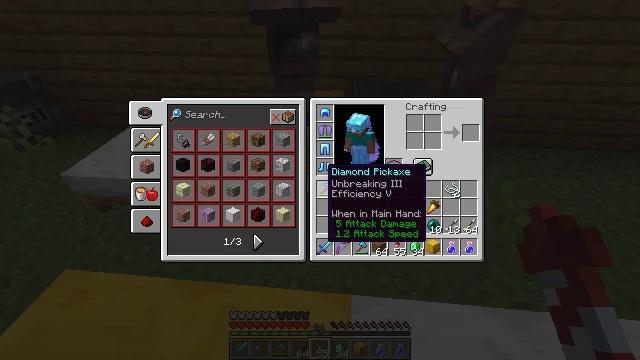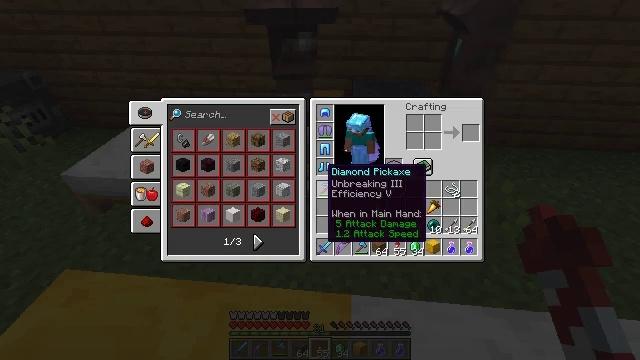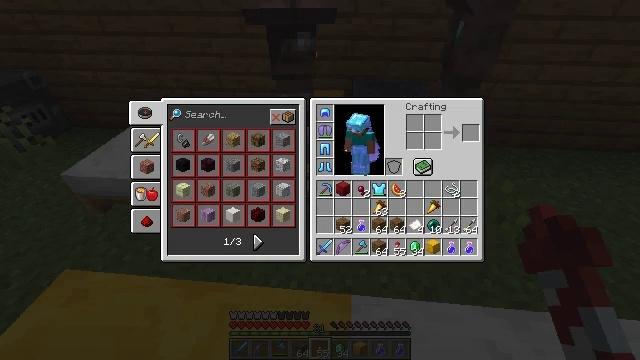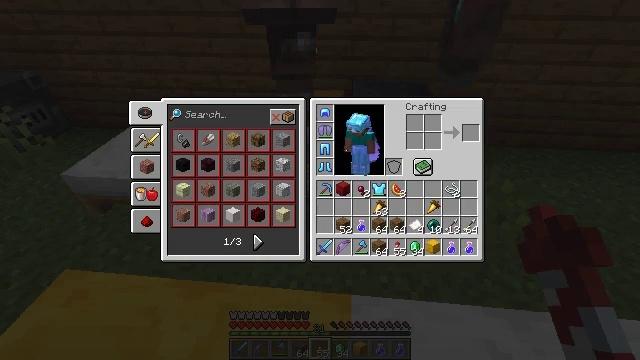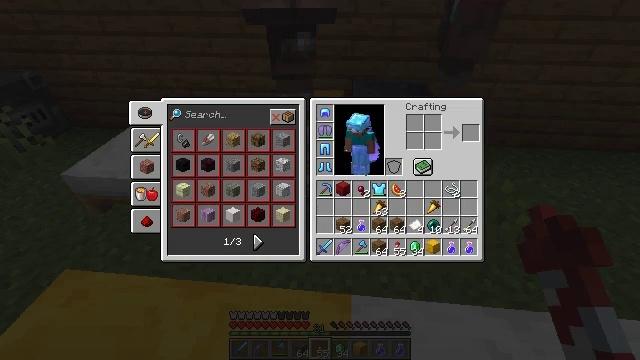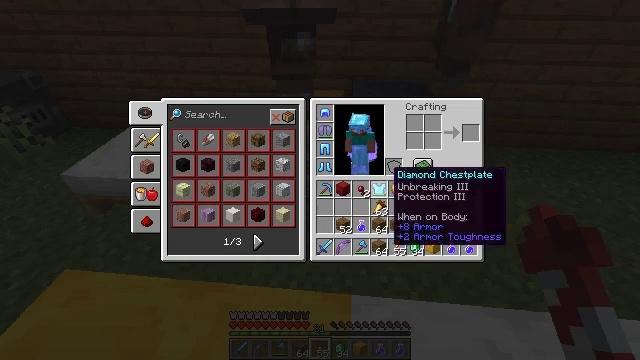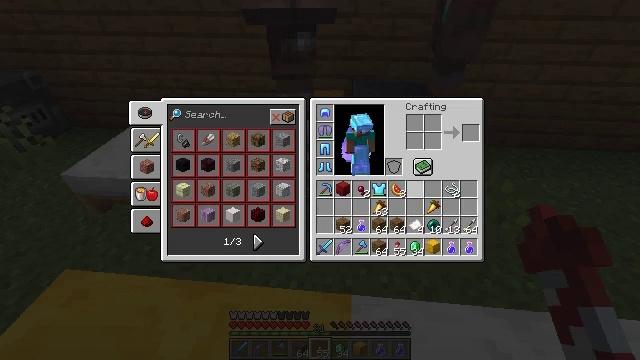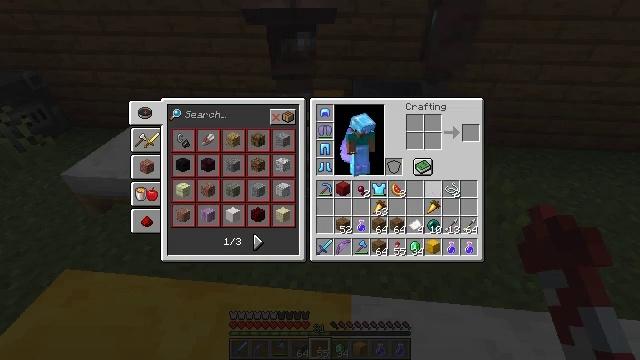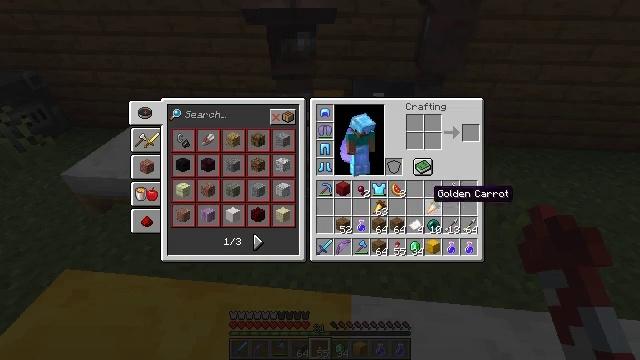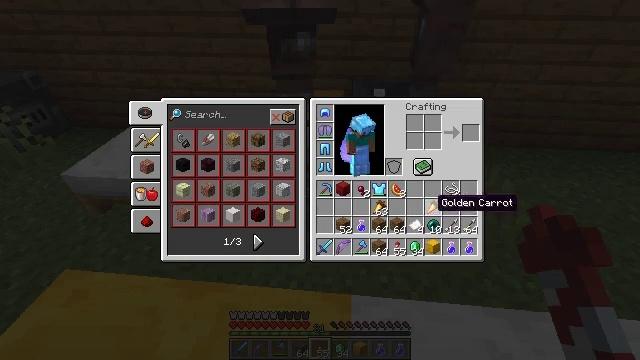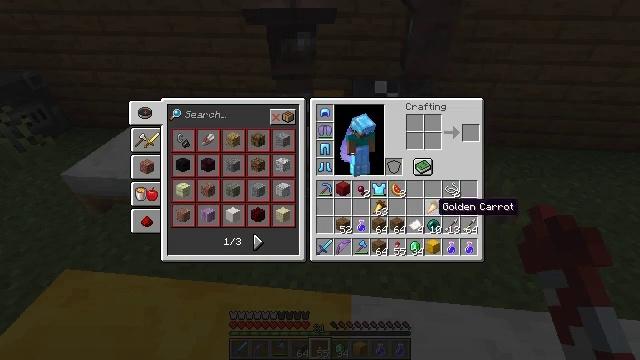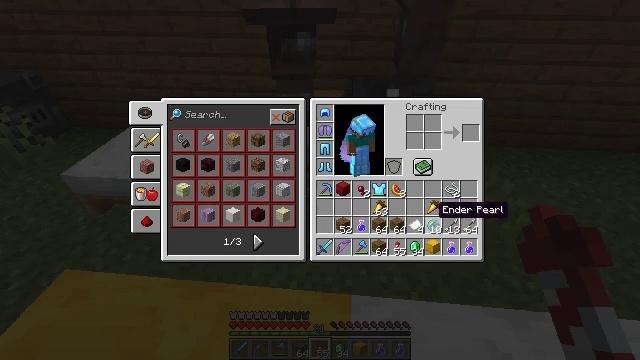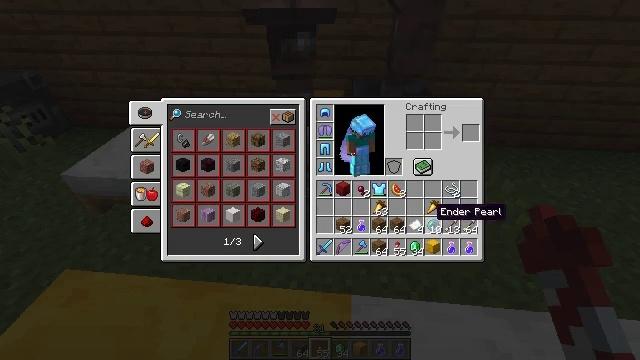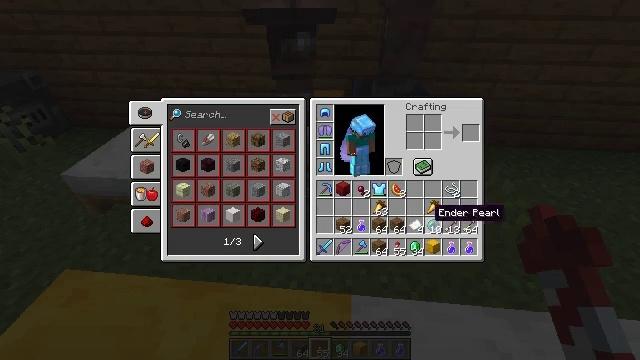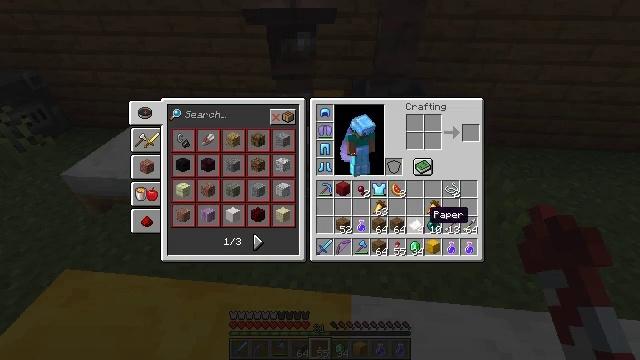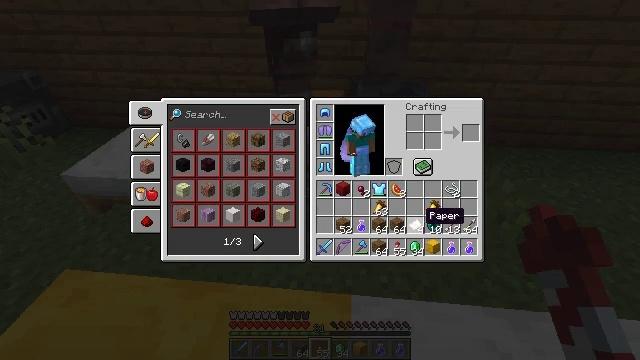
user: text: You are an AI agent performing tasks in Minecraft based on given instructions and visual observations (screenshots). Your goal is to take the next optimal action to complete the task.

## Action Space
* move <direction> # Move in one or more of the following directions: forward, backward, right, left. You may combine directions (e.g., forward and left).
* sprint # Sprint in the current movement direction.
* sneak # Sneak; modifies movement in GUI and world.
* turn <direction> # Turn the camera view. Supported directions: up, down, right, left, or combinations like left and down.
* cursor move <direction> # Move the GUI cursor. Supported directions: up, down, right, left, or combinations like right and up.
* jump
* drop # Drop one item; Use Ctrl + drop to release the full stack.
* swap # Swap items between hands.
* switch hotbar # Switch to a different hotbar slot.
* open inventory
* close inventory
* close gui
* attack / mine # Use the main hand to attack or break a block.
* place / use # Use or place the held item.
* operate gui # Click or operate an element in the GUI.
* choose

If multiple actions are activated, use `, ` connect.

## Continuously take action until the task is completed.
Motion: motion action
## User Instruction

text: Craft a cartography table with the required materials.
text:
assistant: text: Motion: no_op
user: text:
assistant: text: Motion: no_op
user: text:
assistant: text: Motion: no_op
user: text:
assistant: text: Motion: cursor move right
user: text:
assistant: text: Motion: cursor move right
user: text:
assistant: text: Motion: cursor move right and down
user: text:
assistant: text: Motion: no_op
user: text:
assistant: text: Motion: cursor move down
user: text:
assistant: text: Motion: cursor move down
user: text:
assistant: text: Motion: no_op
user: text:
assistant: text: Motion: no_op
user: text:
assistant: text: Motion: no_op
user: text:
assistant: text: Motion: no_op
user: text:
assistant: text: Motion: no_op
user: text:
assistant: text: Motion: no_op
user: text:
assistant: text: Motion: no_op
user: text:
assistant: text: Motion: no_op
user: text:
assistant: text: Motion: no_op
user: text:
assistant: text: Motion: no_op
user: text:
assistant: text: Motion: no_op
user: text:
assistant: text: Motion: no_op
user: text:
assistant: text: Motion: no_op
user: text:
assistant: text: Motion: no_op
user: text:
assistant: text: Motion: close inventory
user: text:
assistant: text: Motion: turn right, close inventory
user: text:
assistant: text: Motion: turn right, close inventory
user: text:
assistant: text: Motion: turn right and up
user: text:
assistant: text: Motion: turn right and up
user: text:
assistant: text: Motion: move forward, turn right
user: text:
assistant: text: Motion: move forward, turn right